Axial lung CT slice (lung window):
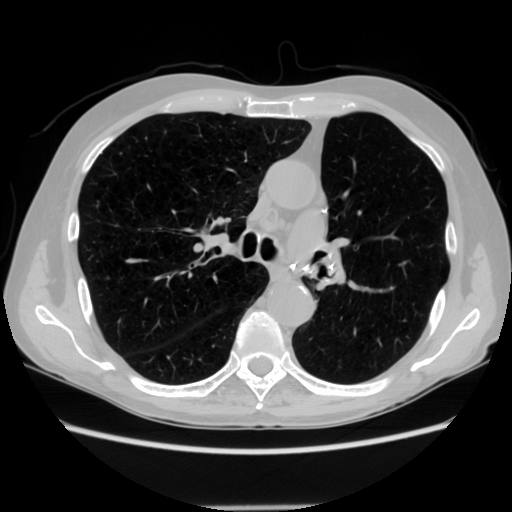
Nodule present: no